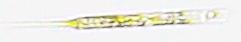
Label: Rhizosolenia